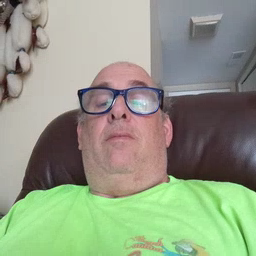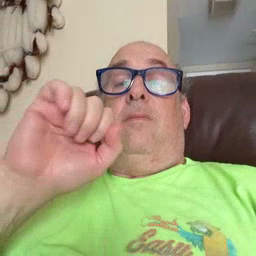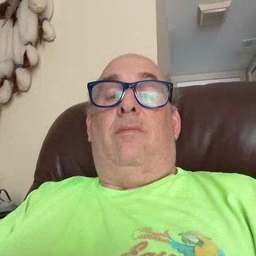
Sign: can